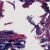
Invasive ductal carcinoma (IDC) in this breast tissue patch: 0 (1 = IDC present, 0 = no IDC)